Field crop: maize
Growth stage: 2
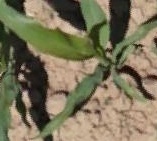
Species: maize